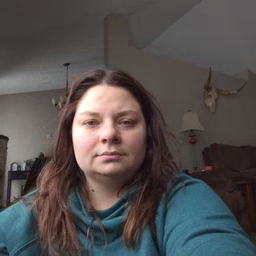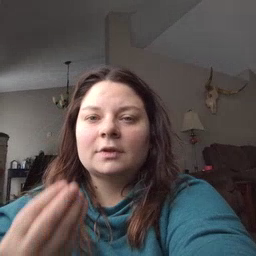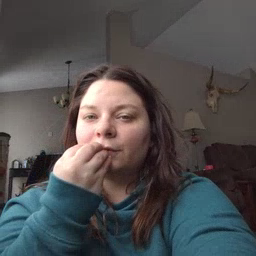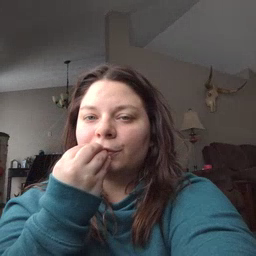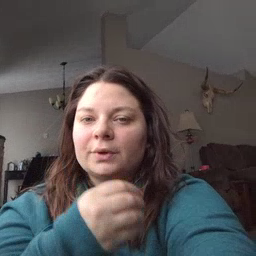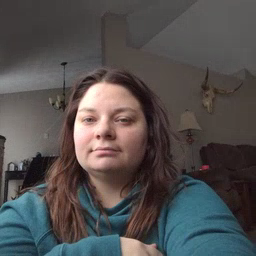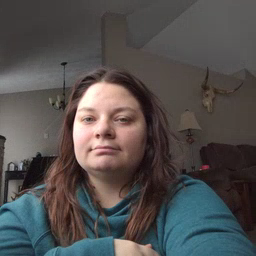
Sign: food